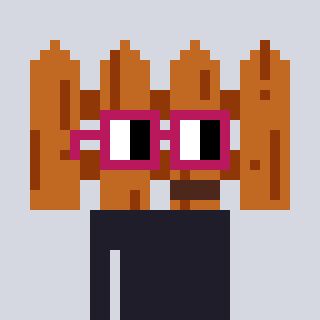
a pixel art character with square dark red glasses, a fence-shaped head and a gunk-colored body on a cool background